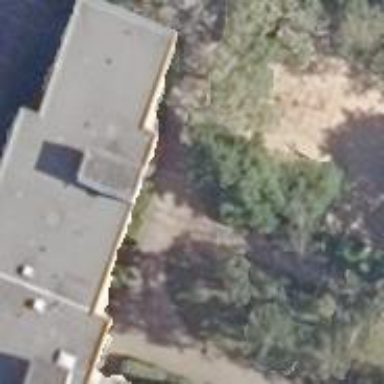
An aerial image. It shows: Flat-roofed apartment building.